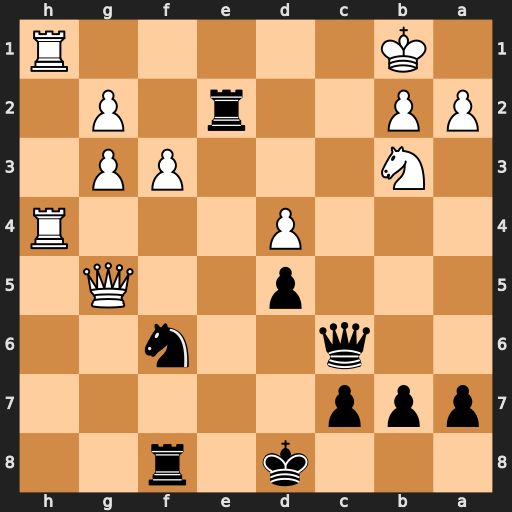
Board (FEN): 3k1r2/ppp5/2q2n2/3p2Q1/3P3R/1N3PP1/PP2r1P1/1K5R
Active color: b
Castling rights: -
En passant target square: -
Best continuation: Qc2+ Ka1 Qxb2#